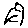
Label: bird